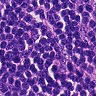
Metastatic tissue present: no